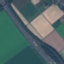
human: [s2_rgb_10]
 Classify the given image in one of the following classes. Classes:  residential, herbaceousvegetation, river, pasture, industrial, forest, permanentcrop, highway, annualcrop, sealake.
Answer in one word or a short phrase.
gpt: Highway